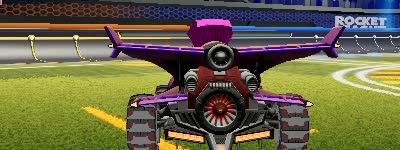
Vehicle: aftershock